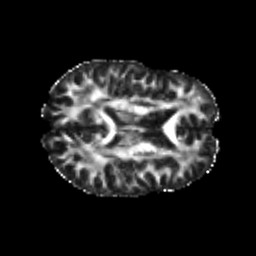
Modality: FA
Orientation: axial
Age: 24
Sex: male
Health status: healthy
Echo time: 0.074 s